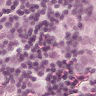
Metastatic tissue present: yes